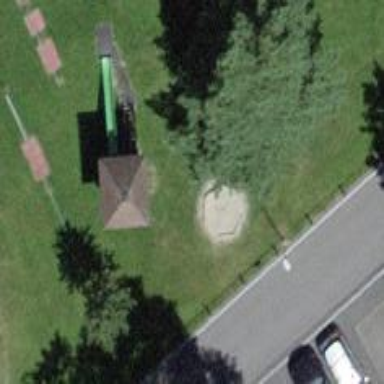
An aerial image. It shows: Playground featuring climbing frame.